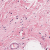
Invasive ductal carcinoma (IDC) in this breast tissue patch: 0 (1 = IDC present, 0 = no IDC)